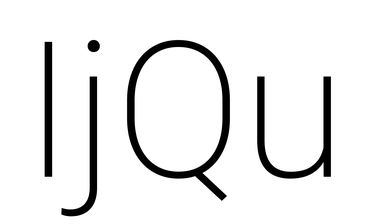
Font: Roboto_ExtraLight